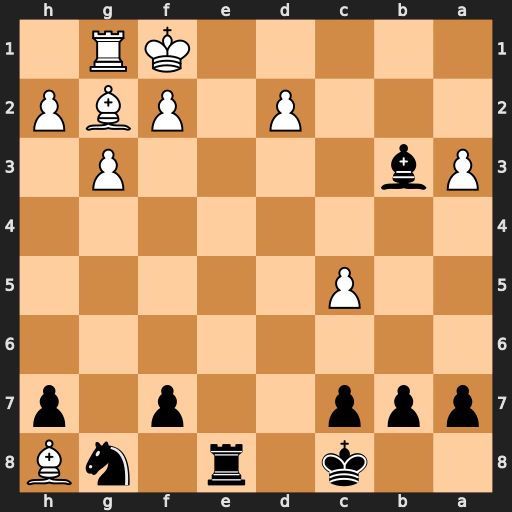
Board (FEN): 2k1r1nB/ppp2p1p/8/2P5/8/Pb4P1/3P1PBP/5KR1
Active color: b
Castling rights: -
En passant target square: -
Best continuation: Bc4+ d3 Bxd3#